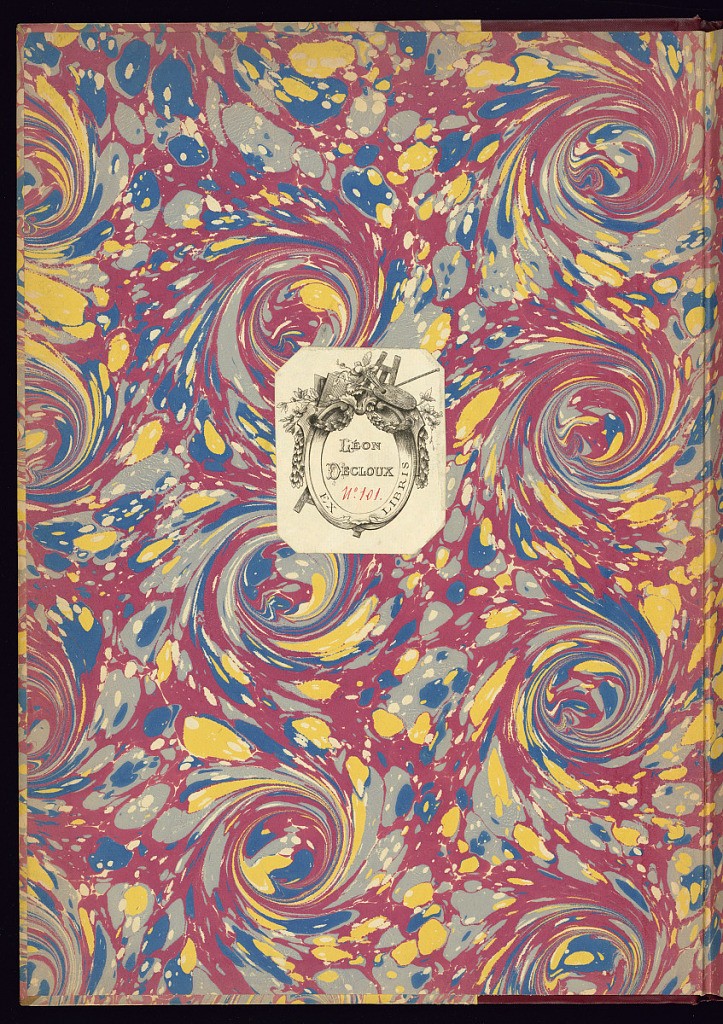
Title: Albums of Prints: German Rocaille Designs
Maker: Caspar-Gottlieb Eisler, German, active 1707–1755
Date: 18th century
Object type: Album
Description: Album of prints containing rocaille metalwork and ornament designs and motifs by German artists including Caspar-Gottlieb Eisler, Jeremias Wachsmuth, and Georg Michael Roscher.